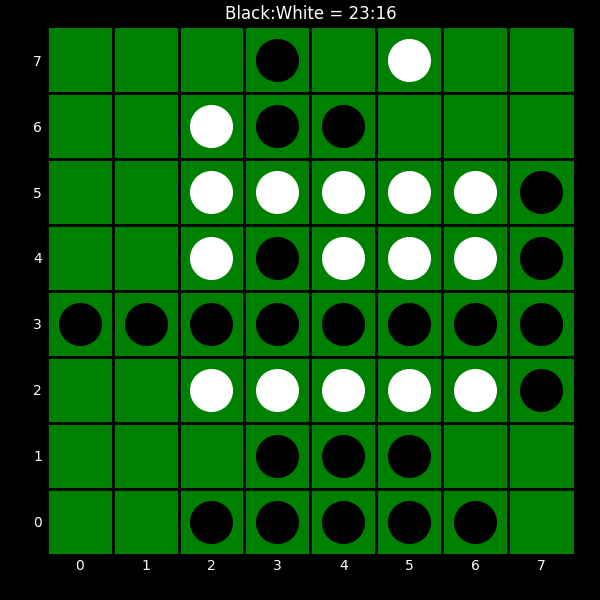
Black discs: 23
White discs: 16